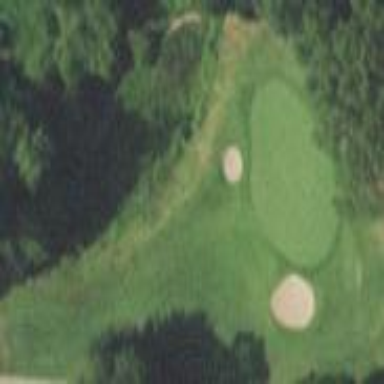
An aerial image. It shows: Grassy area designated as golf fairway.